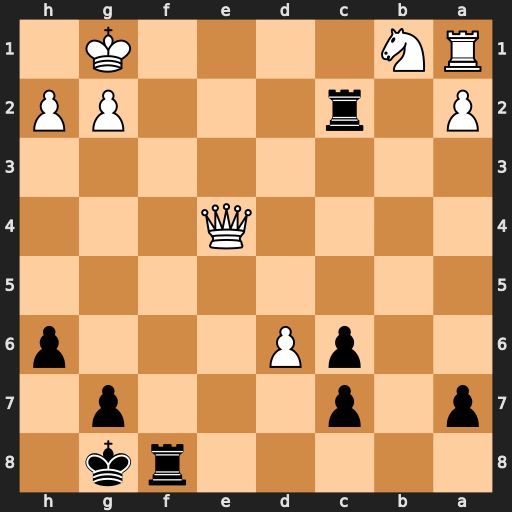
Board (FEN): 5rk1/p1p3p1/2pP3p/8/4Q3/8/P1r3PP/RN4K1
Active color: b
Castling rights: -
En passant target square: -
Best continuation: Rc1+ Qe1 Rxe1#